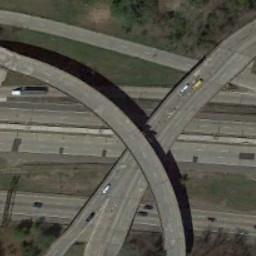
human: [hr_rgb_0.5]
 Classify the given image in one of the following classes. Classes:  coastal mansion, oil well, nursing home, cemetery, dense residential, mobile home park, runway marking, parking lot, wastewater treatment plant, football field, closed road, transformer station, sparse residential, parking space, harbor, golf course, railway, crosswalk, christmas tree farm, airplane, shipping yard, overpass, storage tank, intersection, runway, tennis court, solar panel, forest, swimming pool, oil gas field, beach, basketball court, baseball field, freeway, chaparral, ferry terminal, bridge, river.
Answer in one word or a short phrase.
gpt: overpass